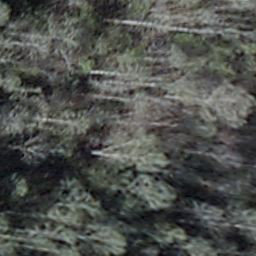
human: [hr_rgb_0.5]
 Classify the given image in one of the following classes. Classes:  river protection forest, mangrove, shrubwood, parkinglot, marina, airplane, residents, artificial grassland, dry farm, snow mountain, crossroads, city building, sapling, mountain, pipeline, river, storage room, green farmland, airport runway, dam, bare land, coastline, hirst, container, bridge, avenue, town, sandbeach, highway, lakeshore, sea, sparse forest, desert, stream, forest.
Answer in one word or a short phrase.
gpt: shrubwood